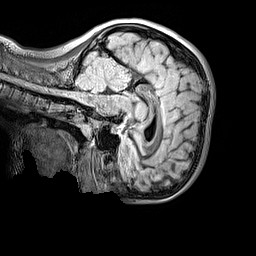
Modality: FLAIR
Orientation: sagittal
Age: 10
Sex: female
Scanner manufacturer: siemens
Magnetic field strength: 3 T
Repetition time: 5 s
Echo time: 0.388 s